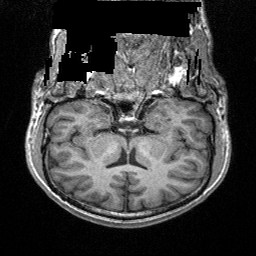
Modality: T1w
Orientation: sagittal